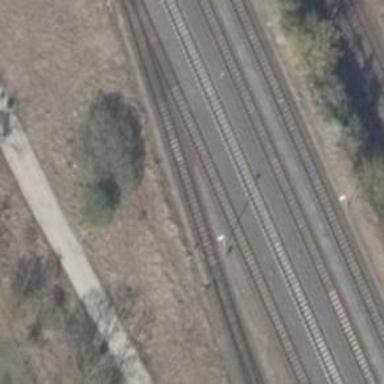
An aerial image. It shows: Railway yard in service.